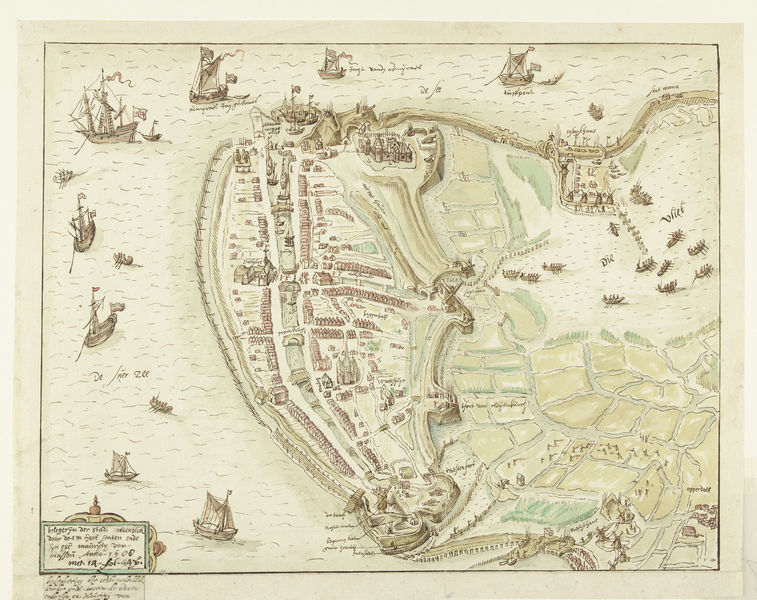
Titel: Beleg van Medemblik
Standort: Amsterdam
Institution: Rijksmuseum
Schlagwörter: men, house, lake, ocean, sea, see, water, houses, village, river, drawing, castle, color, town, city, ancient, fort, walls, map, medieval, streets, ships, fields, rowboat, sailing, handdrawn, watter, rowboats, sailing ships, a[, gouse, harbor, german, commerce